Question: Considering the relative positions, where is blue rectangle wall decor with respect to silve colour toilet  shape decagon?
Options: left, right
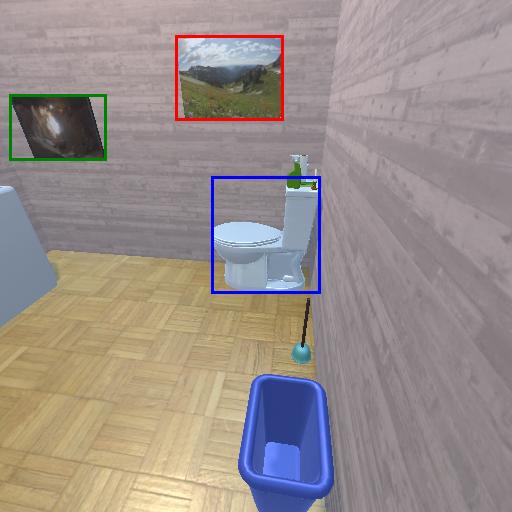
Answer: left